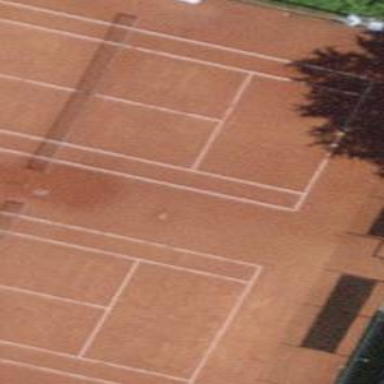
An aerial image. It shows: Sports centre featuring tennis facilities.